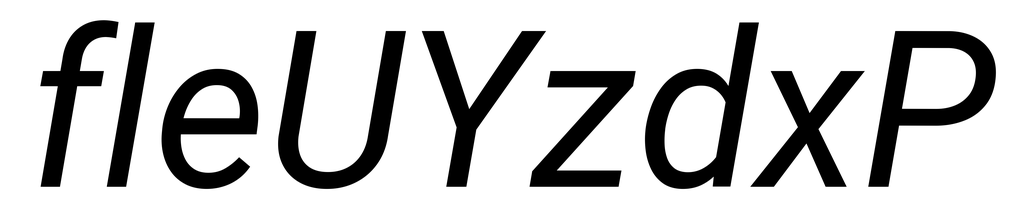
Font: Roboto-Italic_Italic